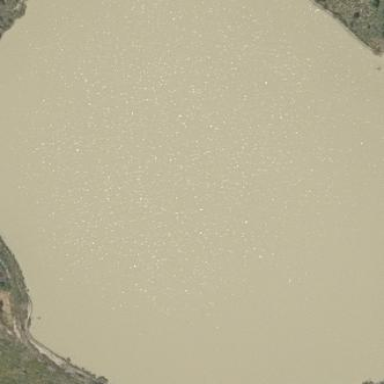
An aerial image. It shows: Tailings reservoir with water.